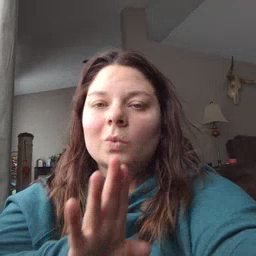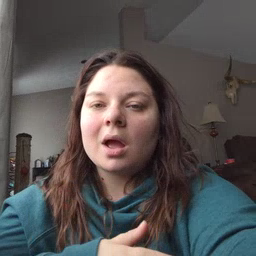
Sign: quiet